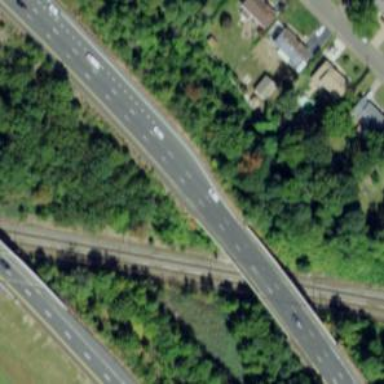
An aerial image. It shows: Motorway bridge crossing urban freeway/expressway.